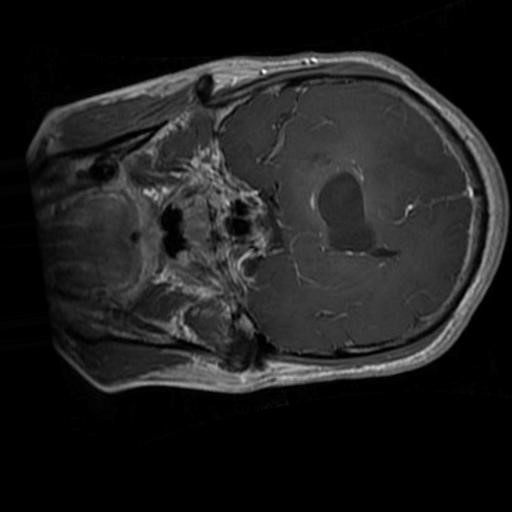
Label: brain_glioma